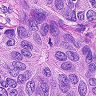
Metastatic tissue present: yes